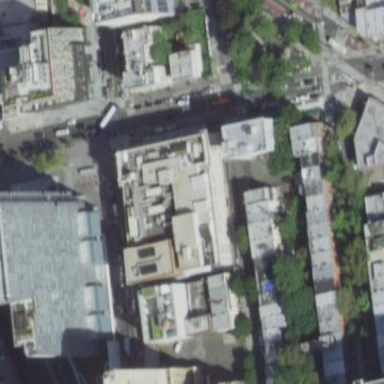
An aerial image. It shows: Arts center housed in building.